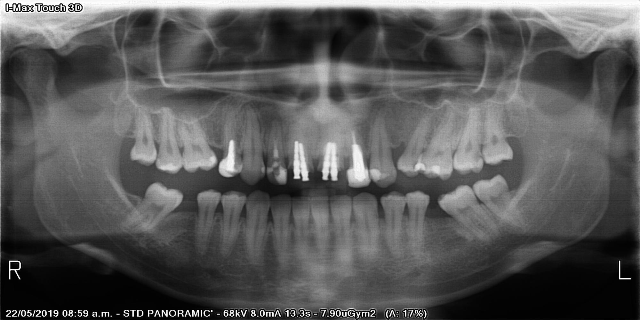
adult